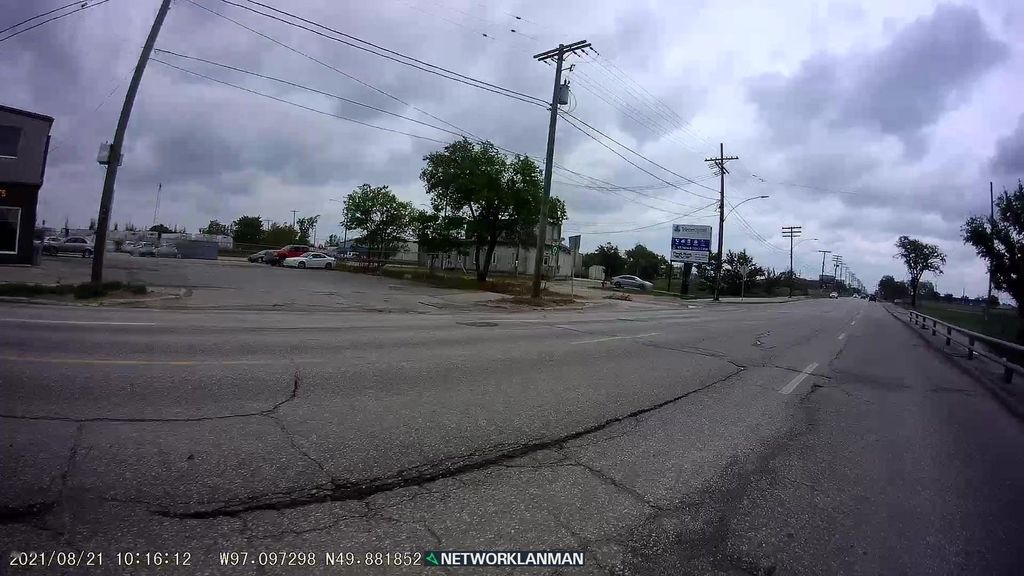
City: winnipeg